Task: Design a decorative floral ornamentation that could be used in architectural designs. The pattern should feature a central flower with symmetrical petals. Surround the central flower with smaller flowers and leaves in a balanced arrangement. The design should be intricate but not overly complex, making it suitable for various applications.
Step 749:
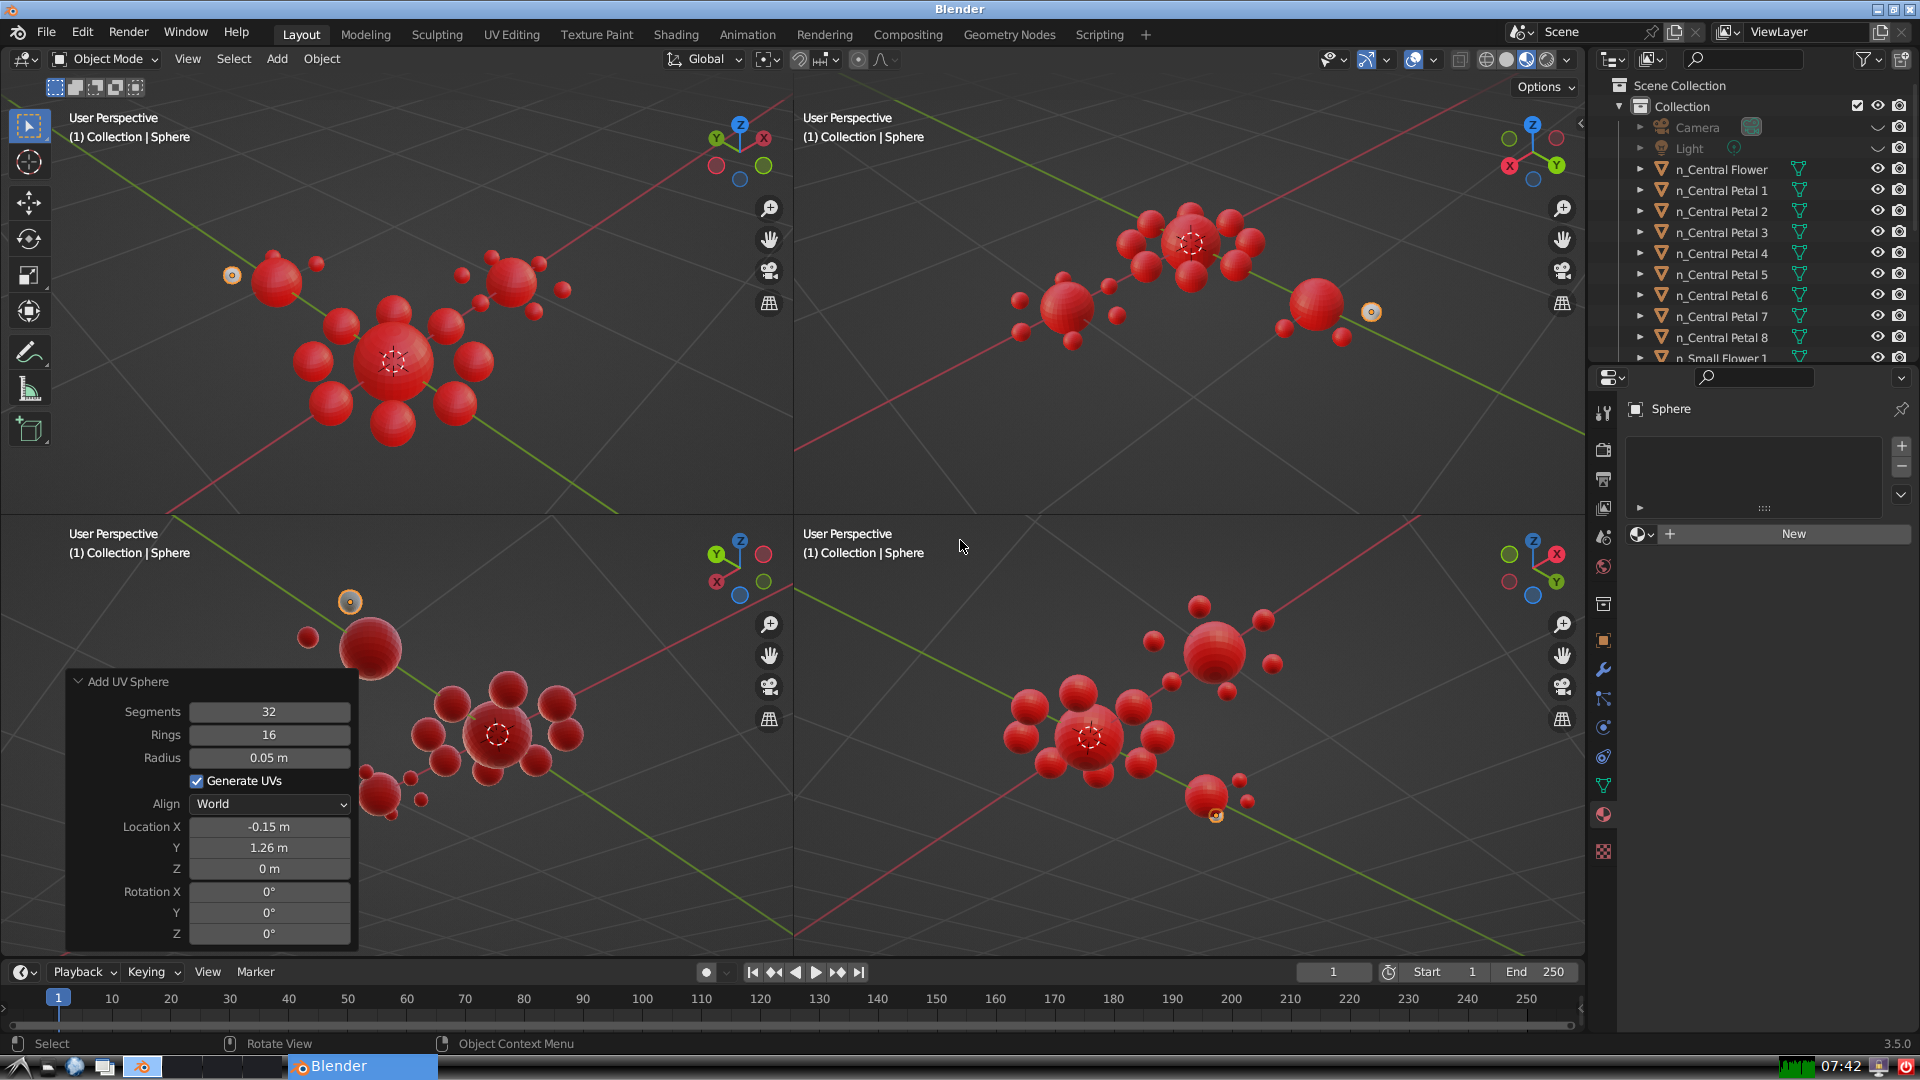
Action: {"key_press": ['Ctrl, Home']}